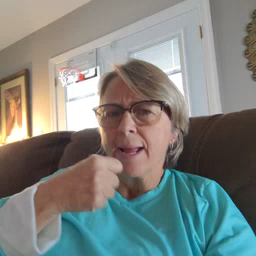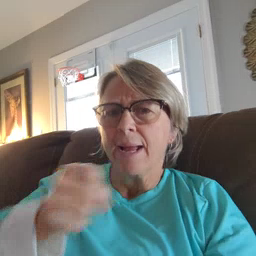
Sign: make